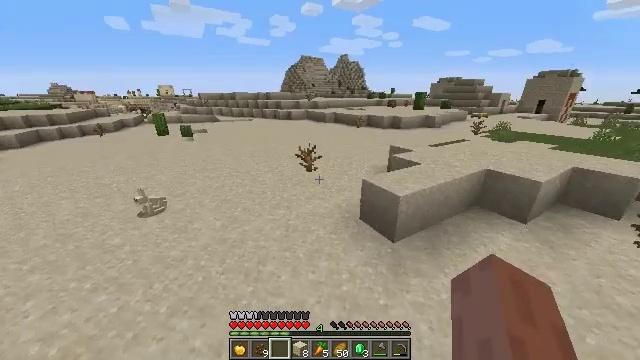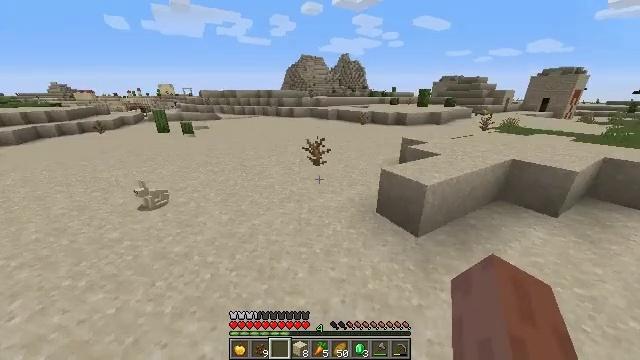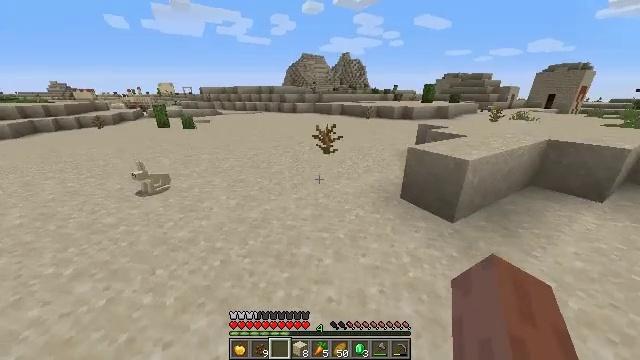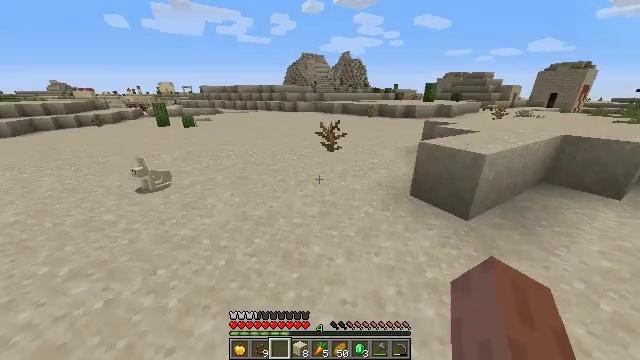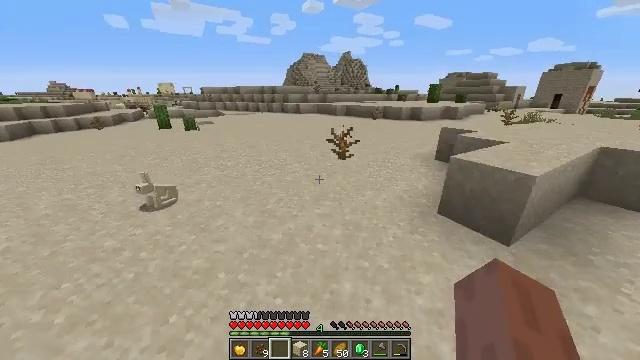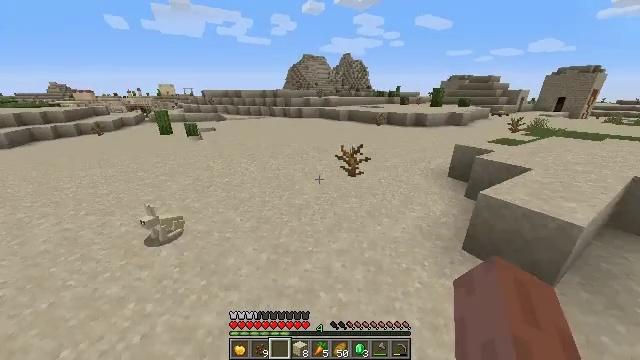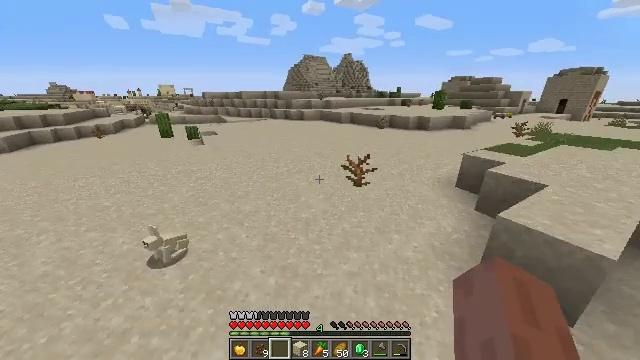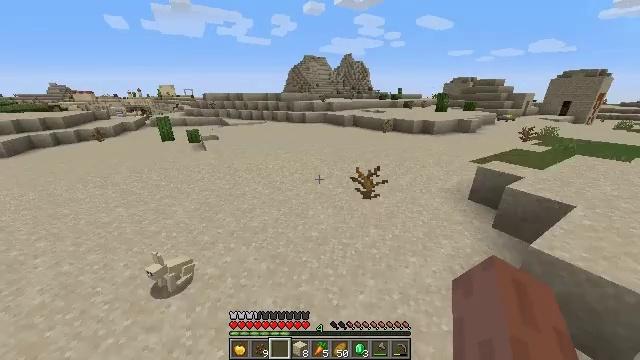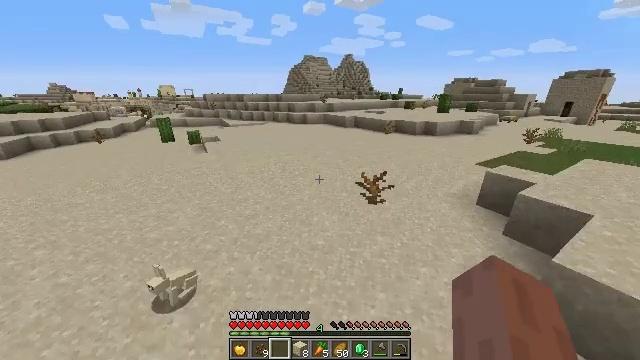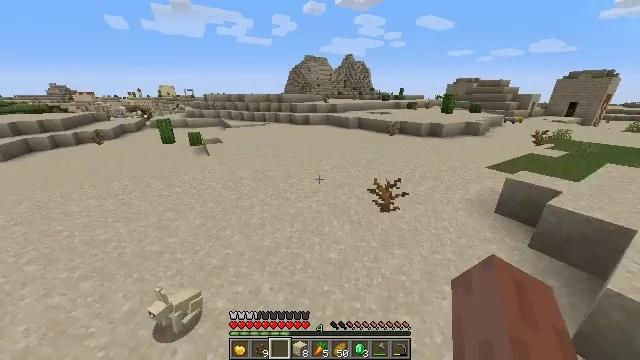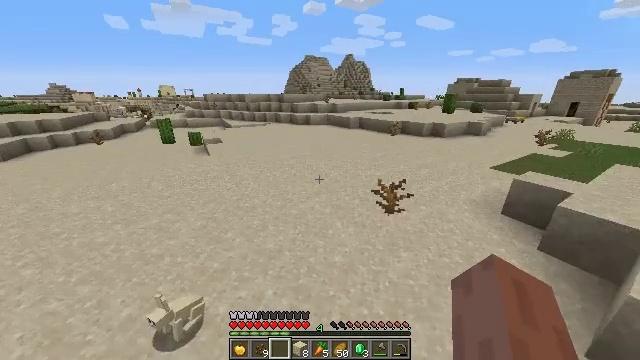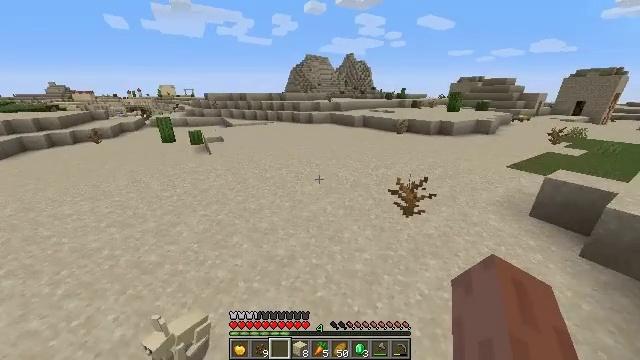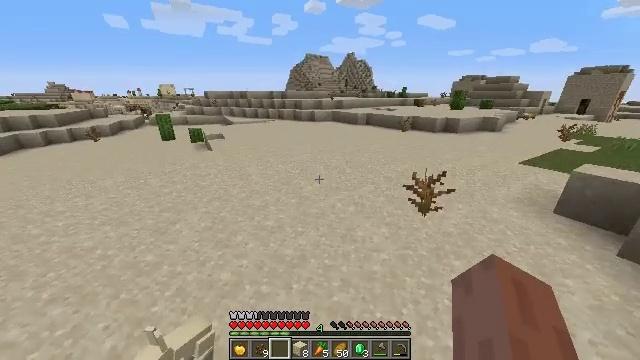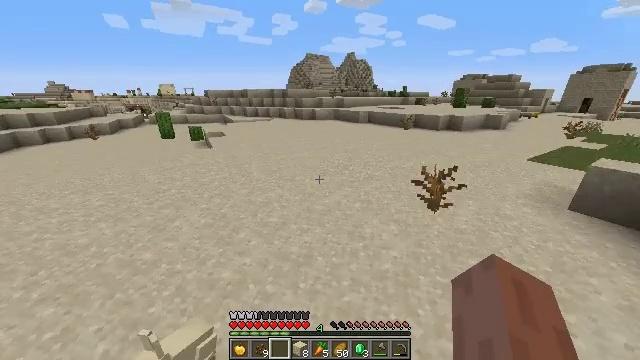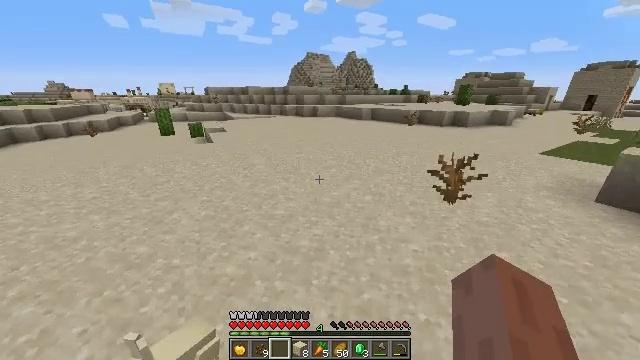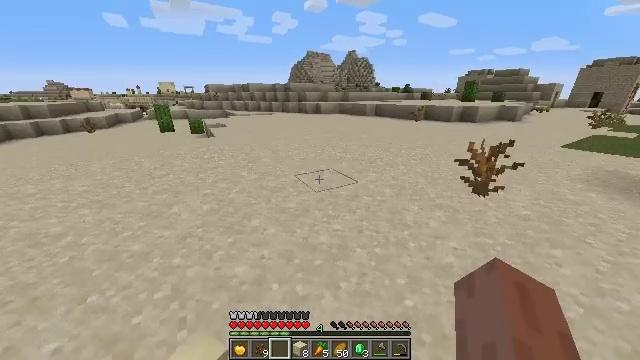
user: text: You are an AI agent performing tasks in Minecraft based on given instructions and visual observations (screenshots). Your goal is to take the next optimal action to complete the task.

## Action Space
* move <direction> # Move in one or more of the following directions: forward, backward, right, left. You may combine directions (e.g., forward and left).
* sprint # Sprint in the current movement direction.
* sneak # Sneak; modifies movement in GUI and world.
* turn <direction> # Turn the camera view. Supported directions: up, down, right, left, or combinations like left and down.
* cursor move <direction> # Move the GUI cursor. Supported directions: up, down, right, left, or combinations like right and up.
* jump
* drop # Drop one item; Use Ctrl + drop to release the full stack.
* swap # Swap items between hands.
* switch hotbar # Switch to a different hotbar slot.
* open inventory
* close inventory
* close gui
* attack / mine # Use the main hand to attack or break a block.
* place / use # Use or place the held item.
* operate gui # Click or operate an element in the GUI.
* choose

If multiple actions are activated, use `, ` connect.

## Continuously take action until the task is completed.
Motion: motion action
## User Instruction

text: Gather the yellow bed by attacking it.
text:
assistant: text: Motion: move forward and move left, jump
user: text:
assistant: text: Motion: move forward and move left, jump
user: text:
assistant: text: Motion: move forward and move left, jump
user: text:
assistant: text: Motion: move forward and move left, jump
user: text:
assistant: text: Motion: move forward and move left, jump
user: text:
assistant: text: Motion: move forward and move left, jump
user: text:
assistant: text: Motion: move forward and move left, jump
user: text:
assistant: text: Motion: move forward and move left, jump
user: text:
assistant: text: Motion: move forward and move left, jump
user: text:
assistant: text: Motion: move forward and move left, jump
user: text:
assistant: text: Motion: move forward and move left, jump
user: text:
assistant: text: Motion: move forward and move left, jump
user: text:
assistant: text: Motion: move forward and move left, jump
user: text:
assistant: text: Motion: move forward and move left, jump
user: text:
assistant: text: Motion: move forward and move left, jump
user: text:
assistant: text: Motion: move forward and move left, jump
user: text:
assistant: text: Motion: move forward and move left, jump
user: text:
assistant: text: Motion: move forward and move left, jump
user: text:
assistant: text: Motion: move forward and move left, jump
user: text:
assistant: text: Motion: move forward and move left, jump
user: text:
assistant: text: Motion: move forward and move left, jump
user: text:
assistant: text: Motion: move forward and move left, jump
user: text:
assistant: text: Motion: move forward and move left, jump
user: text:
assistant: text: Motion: move forward and move left, jump
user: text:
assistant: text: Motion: move forward and move left, jump
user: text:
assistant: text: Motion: move forward and move left, turn right, jump
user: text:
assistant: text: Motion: move forward, turn right, jump
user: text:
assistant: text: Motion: move forward, turn right and up, jump
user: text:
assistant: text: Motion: move forward, jump
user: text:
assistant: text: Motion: move forward